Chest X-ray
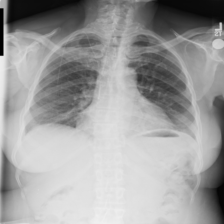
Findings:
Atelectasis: negative
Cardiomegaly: negative
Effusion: negative
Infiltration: negative
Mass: negative
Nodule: negative
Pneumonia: negative
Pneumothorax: negative
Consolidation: negative
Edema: negative
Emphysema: negative
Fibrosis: negative
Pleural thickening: negative
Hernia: negative